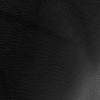
Atmospheric dust classification: not_dusty